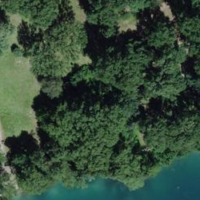
EUNIS habitat code: 44
Species observed at this site:
Fringilla coelebs
Sambucus nigra
Hedera helix
Sylvia atricapilla
Turdus merula